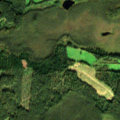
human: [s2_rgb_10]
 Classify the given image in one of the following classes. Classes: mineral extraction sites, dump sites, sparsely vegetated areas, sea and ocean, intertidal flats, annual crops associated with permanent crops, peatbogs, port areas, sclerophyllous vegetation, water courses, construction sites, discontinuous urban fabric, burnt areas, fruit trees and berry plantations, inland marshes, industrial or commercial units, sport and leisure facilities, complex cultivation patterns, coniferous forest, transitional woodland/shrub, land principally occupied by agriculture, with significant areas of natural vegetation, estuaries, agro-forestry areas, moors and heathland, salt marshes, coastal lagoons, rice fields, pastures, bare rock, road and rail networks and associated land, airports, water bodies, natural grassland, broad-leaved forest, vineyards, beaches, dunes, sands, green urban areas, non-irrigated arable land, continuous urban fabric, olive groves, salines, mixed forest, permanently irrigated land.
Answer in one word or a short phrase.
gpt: pastures, complex cultivation patterns, broad-leaved forest, coniferous forest, mixed forest, transitional woodland/shrub, peatbogs